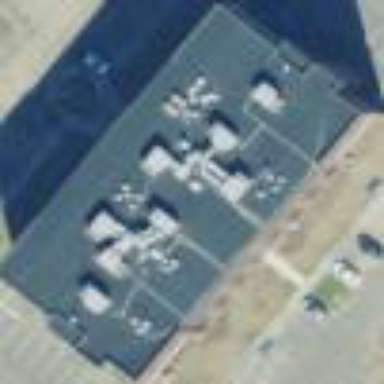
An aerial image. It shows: Building.